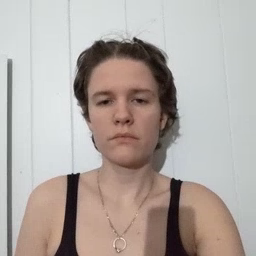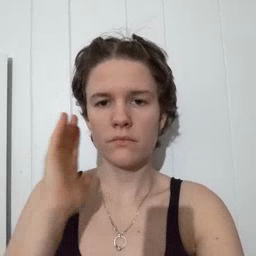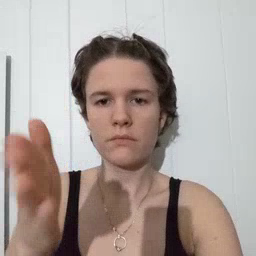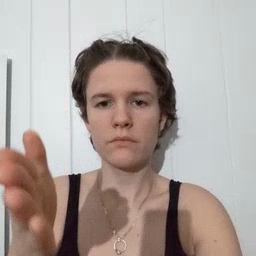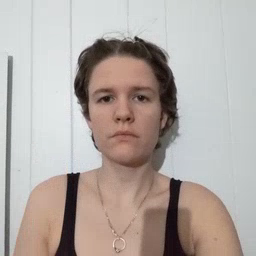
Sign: will